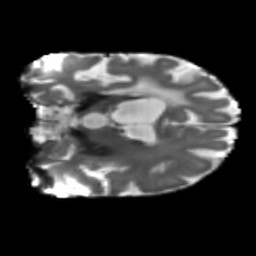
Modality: T2w
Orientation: coronal
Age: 63
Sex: female
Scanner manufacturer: siemens
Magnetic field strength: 3 T
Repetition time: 5.25 s
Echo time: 0.08 s